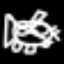
Label: airplane